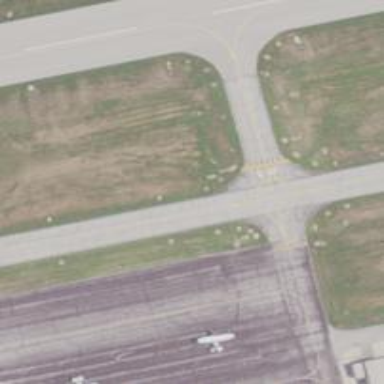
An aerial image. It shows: View of taxiway at the airport.